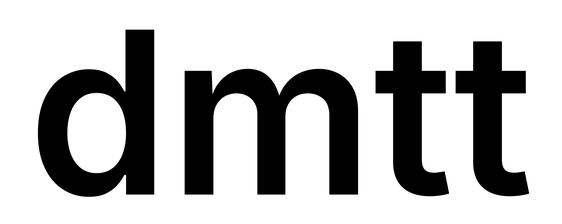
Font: Inter_SemiBold